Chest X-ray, PA view. Patient: 36 years old, sex M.
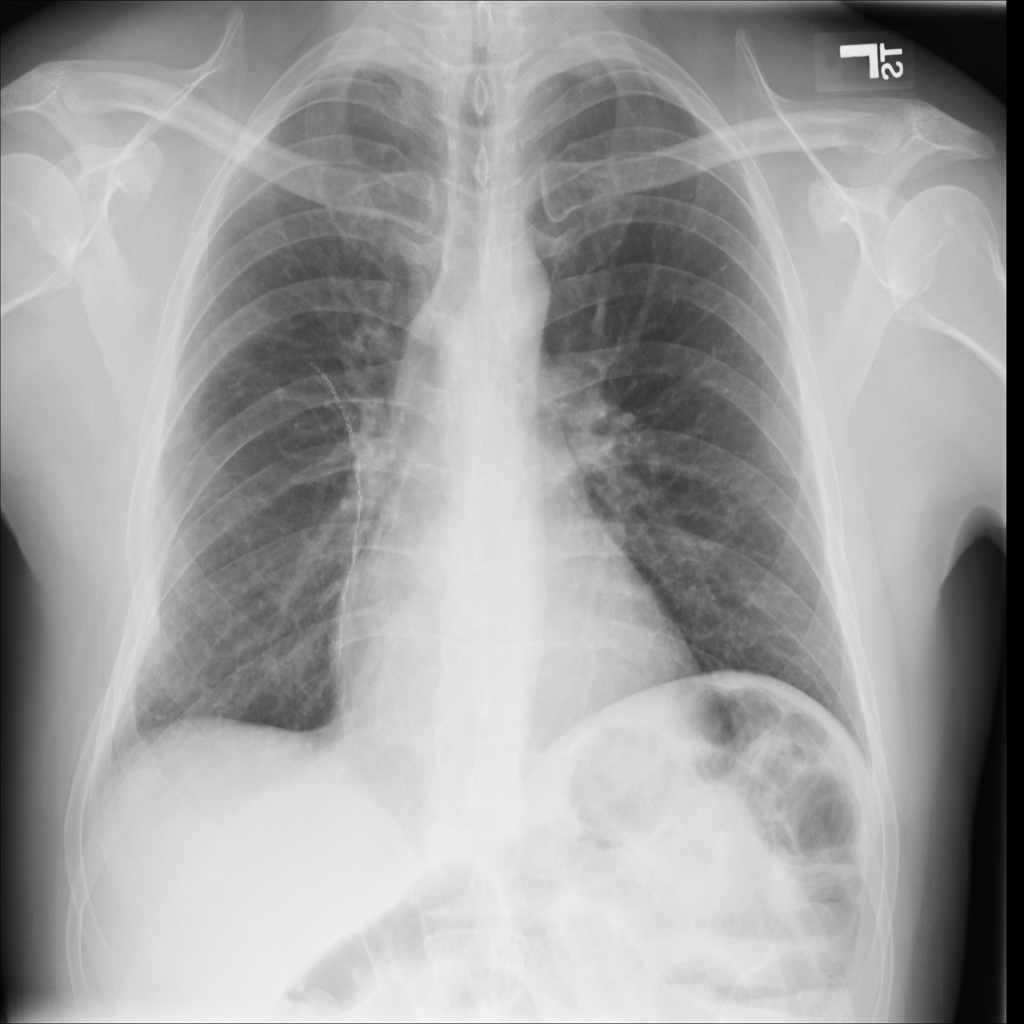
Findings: No Finding